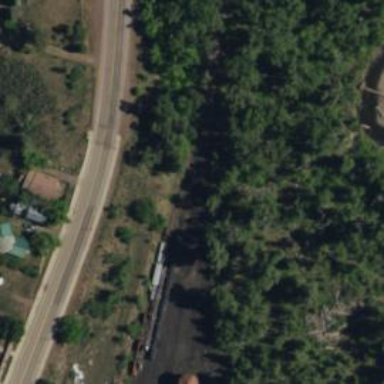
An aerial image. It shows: Preserved narrow-gauge railway.